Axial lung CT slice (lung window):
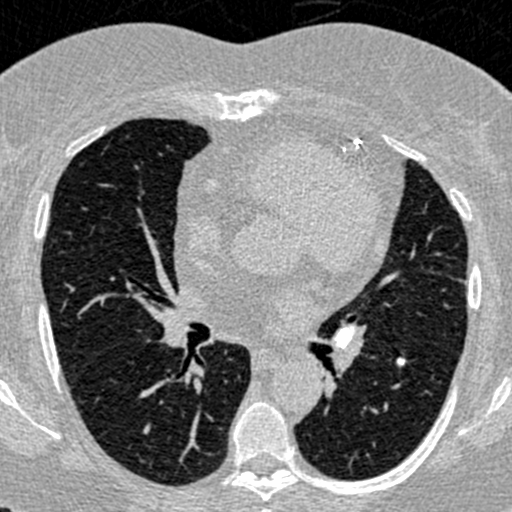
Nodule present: yes
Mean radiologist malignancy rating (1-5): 1